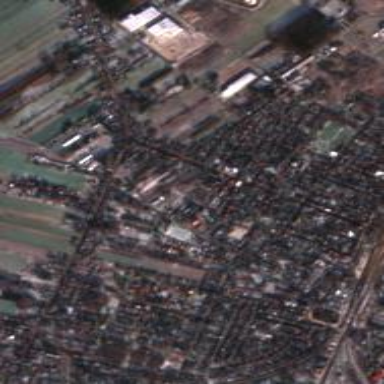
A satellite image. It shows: Residential area.